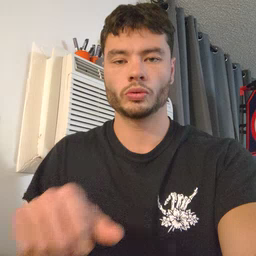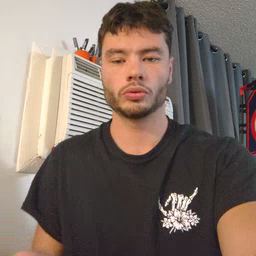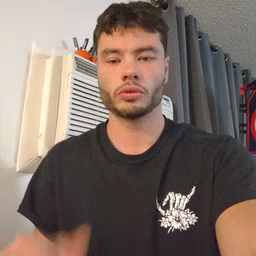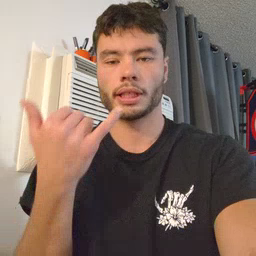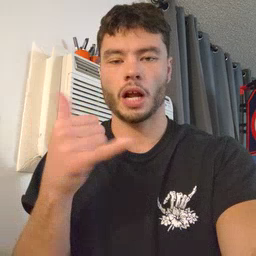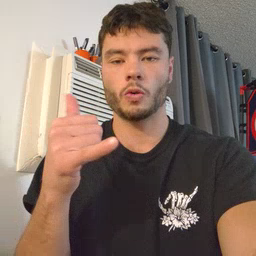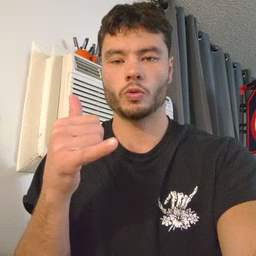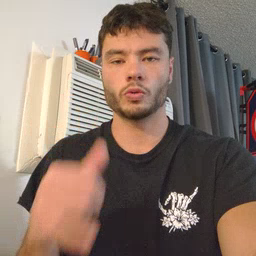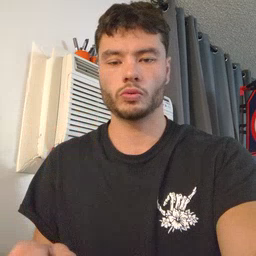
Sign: yellow